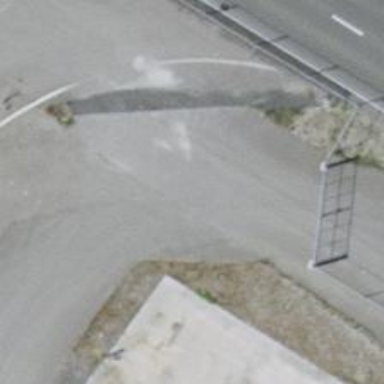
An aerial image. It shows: Lift gate barrier.